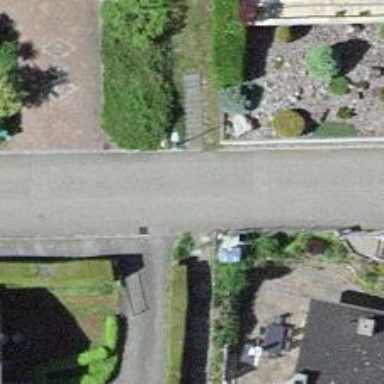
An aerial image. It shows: Road with steps.